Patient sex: F
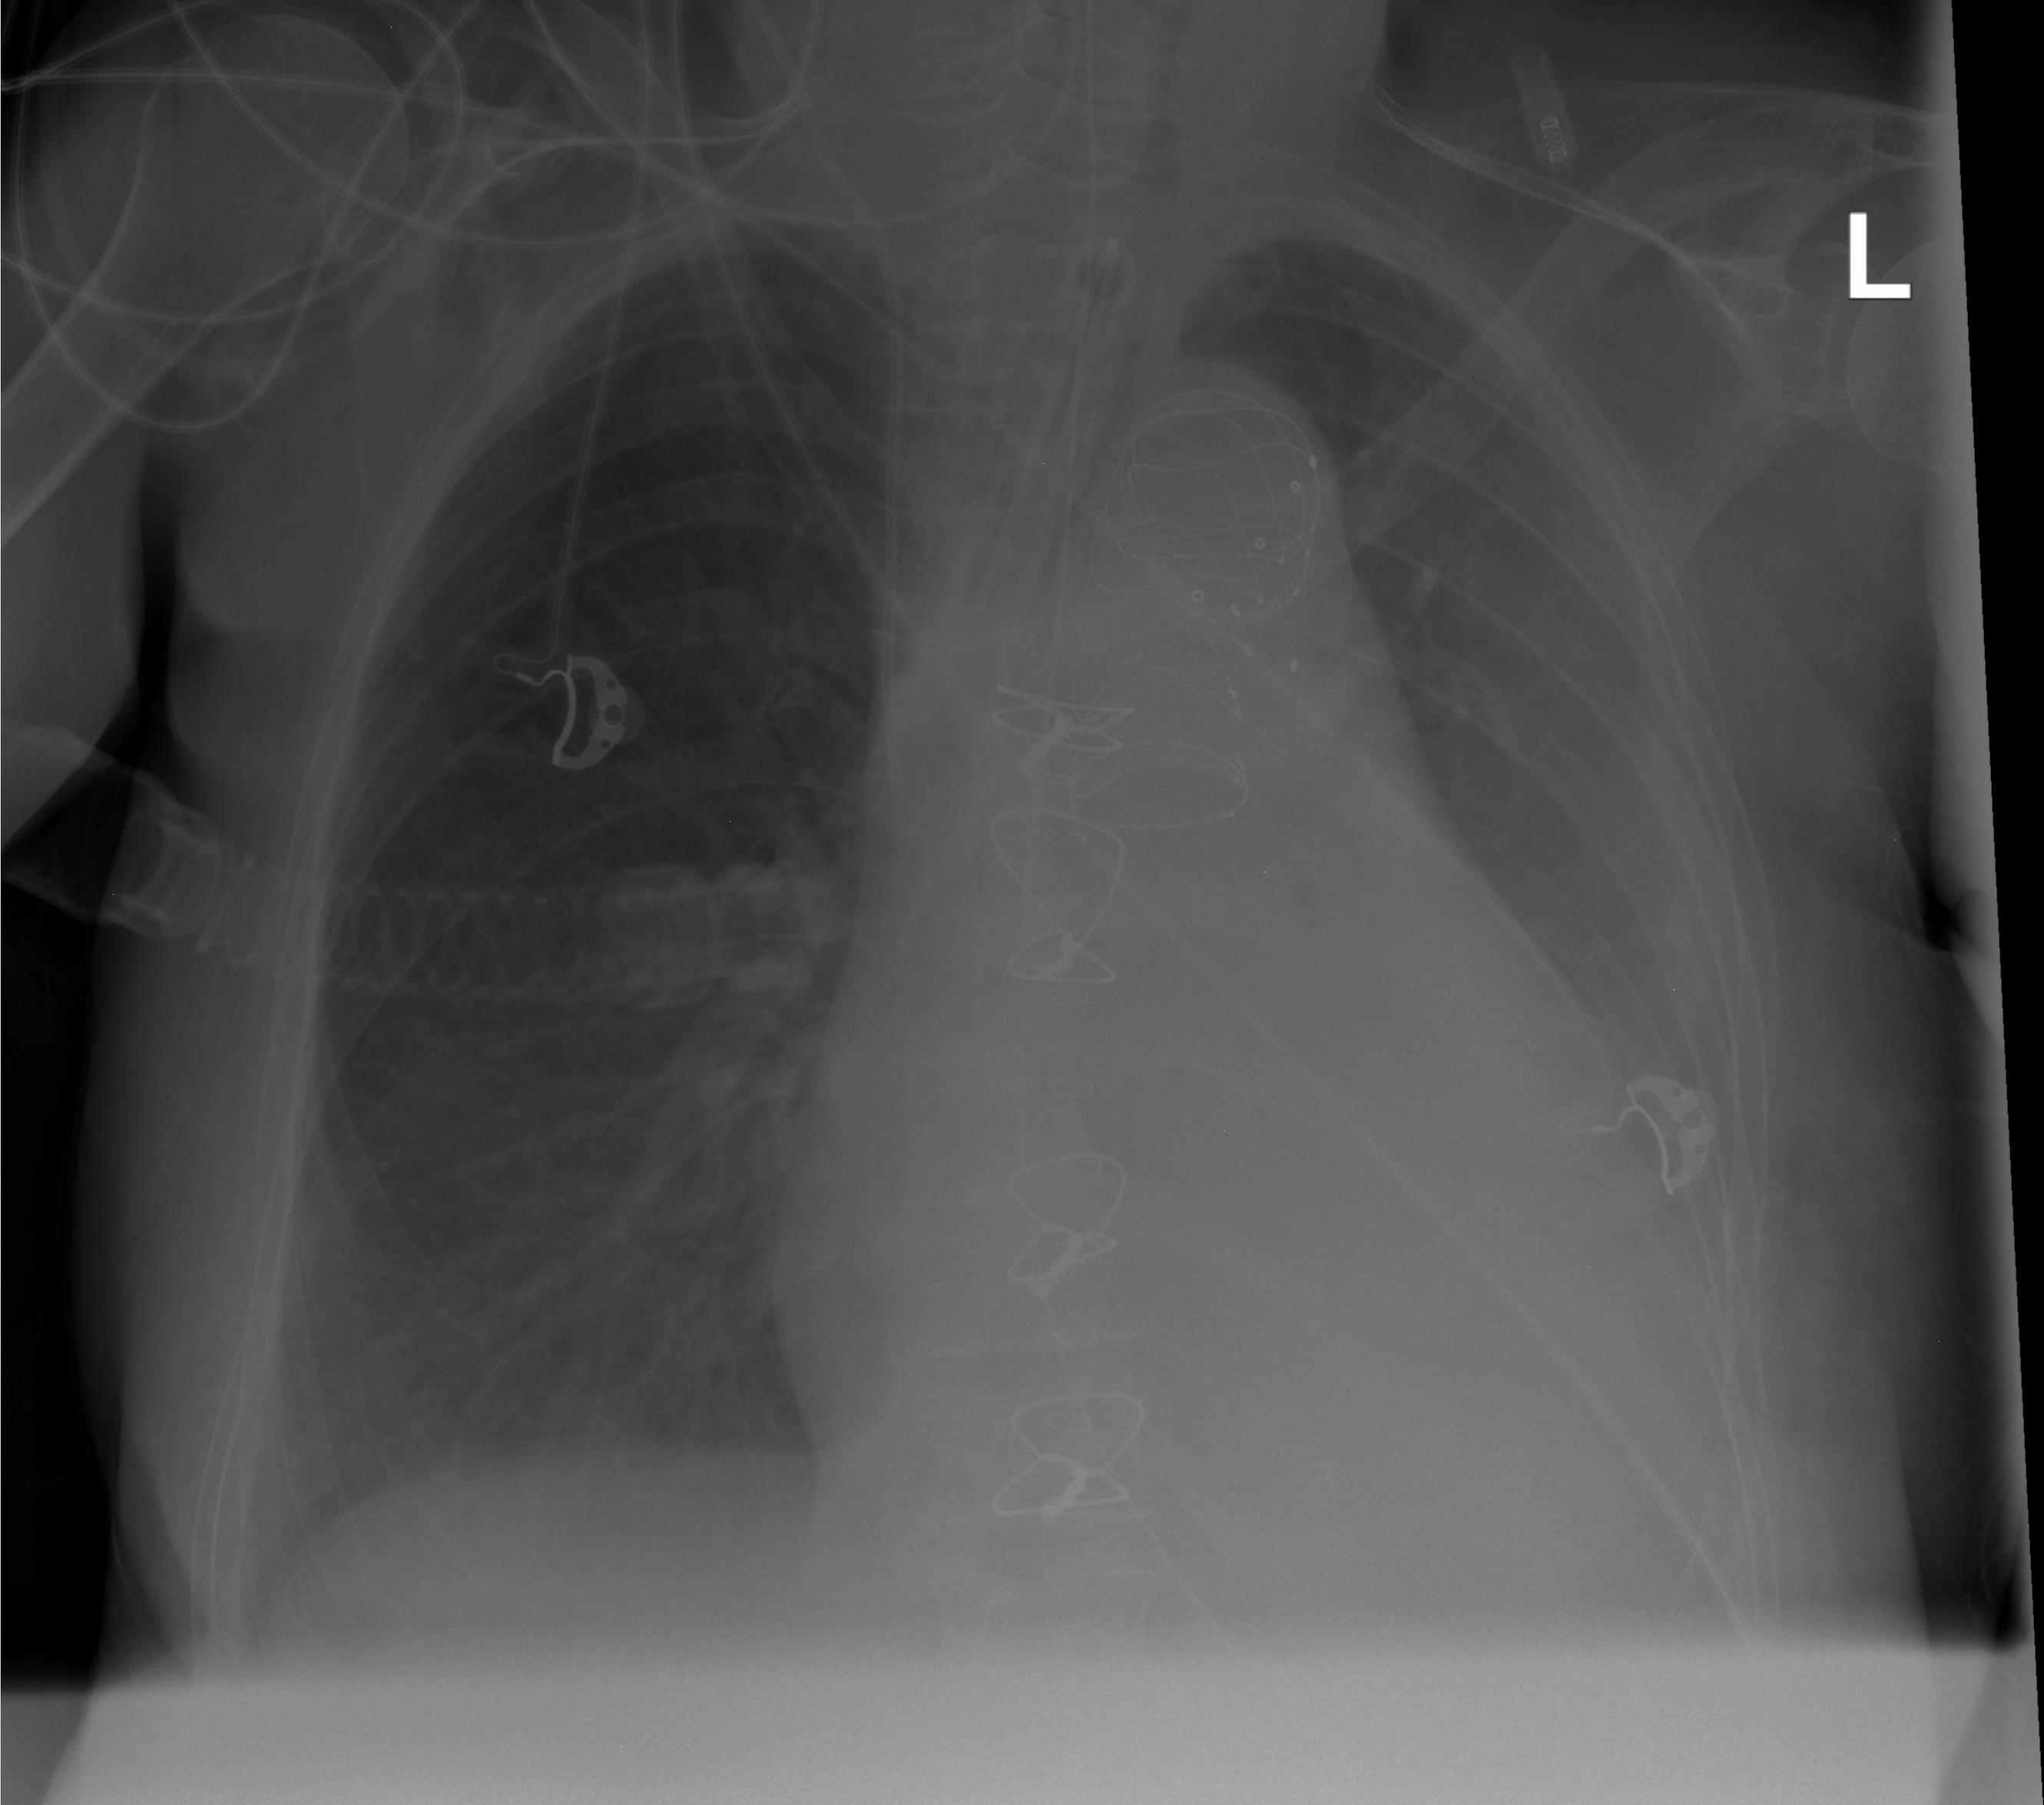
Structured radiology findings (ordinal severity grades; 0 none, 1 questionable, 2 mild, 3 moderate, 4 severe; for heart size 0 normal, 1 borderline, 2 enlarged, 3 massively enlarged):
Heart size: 3
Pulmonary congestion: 0
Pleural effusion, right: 0
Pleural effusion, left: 2
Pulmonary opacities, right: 0
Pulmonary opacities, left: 0
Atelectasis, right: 0
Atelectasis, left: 0